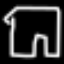
Label: pants